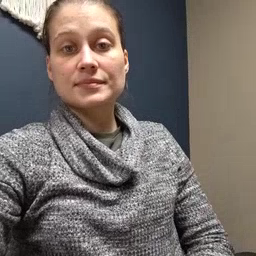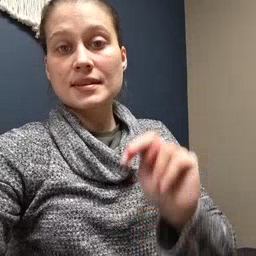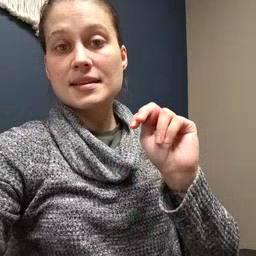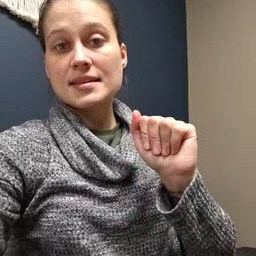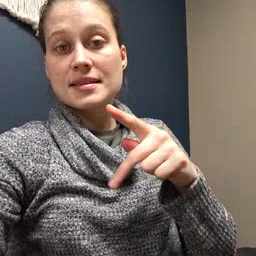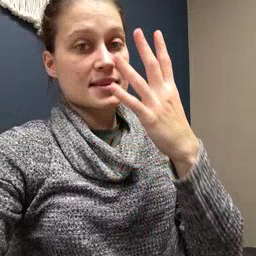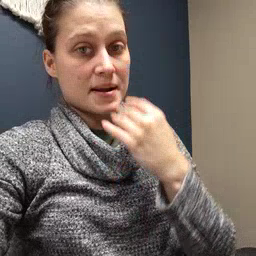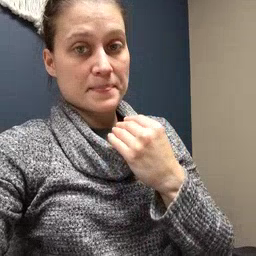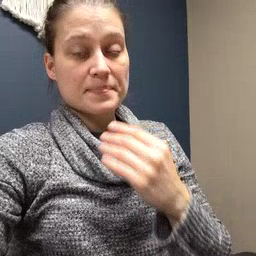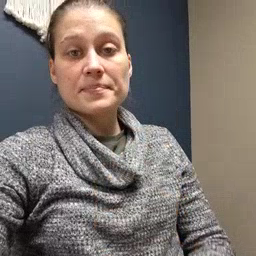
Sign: nap